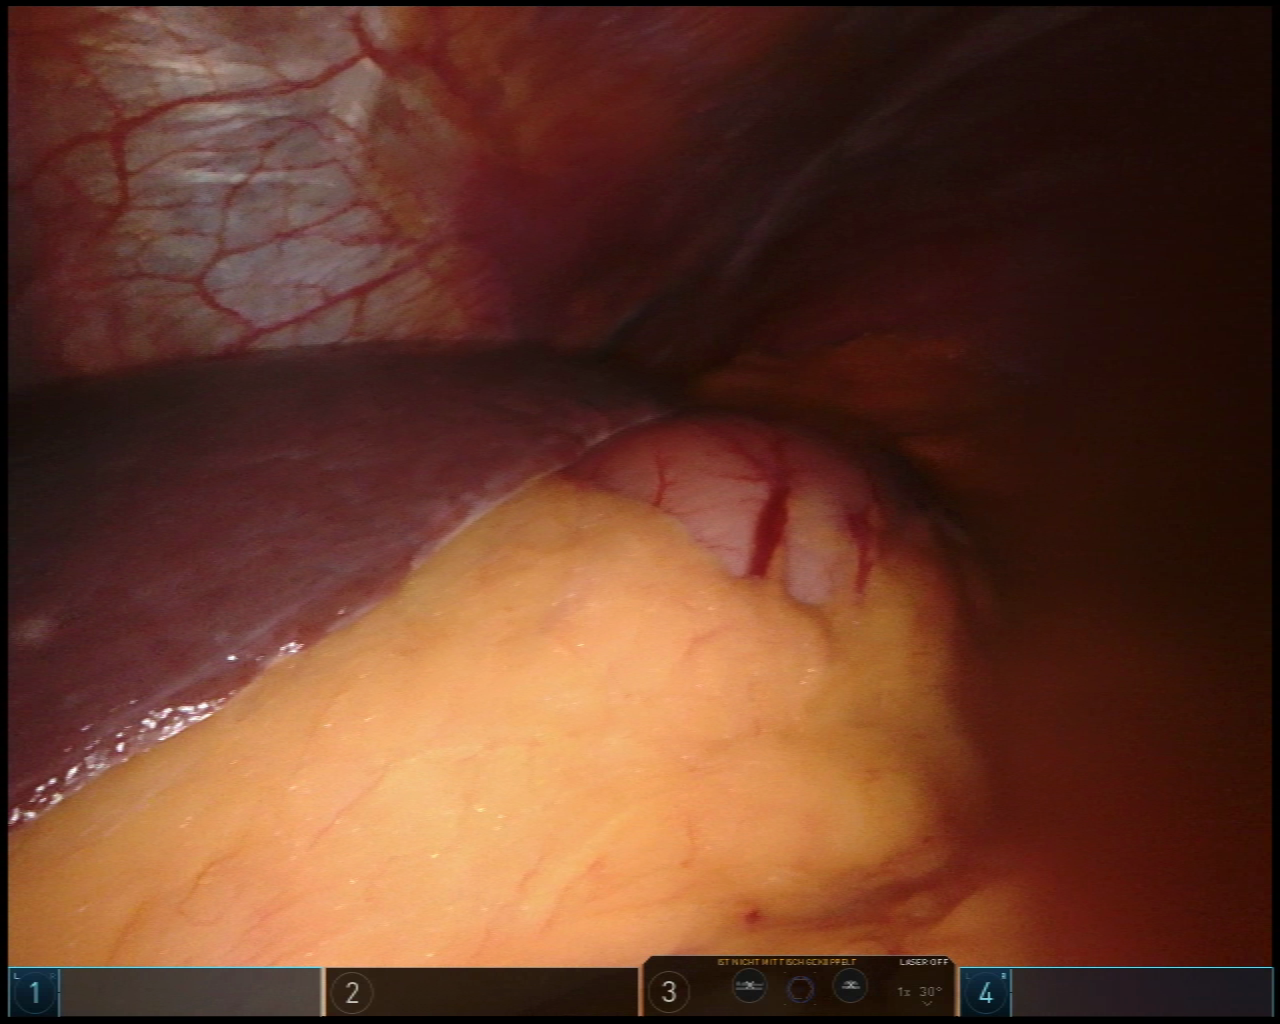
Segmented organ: liver
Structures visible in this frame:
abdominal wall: yes
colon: no
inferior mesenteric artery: no
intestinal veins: no
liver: yes
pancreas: no
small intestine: no
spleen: no
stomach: yes
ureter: no
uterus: no
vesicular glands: no